Question: Dear stack overflow readers,
I am having a dataset for which I have "raw" data and for which I additionally compute some kind of smoothing function for. I then want to plot the raw data as points, and the smoothing as a line. This works with the following:
'''
Loc <- seq(from=1,to=50)
Loc <- append(Loc,Loc)
x <- seq(from=0,to=45,by=0.01)
Val <- sample(x,100)
labels <- NULL
labels[1:50] <- 'one'
labels[51:100] <- 'two'
x2 <- seq(from=12,to=32,by=0.01)
Val2 <- sample(x2,100)
raw <- data.frame(loc=Loc,value=Val,lab=labels)
smooth <- data.frame(loc=Loc,value=Val2,lab=labels)
pl <- ggplot(raw,aes(loc,value,colour=lab)) + geom_point() + geom_line(data=smooth)
print(pl)
'''
The result looks like this:

The problem is that my actual data contains so many data points that using the same colour palette is going to be very confusing (the difference between point and line will be almost indistinguishable). Preferably, I would make the geom_lines() slightly darker. I've tried with 'scale_colour_hue(l=40)', but that results in the the geom_points() to be darker as well.
Thanks for any suggestions!
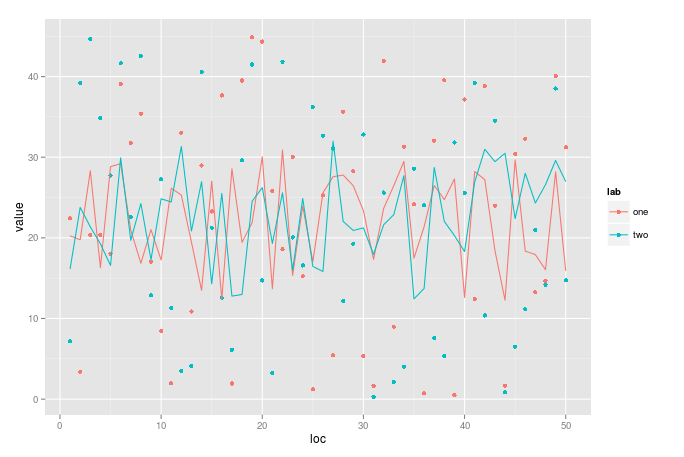
Answer: I don't have a perfect answer for you, but I do have one that works. You can individually control colors of your lines by splitting them into separate geometries, like so:
'''
ggplot(raw,aes(loc,value)) +
geom_point(aes(col=lab)) +
geom_line(data=smooth[smooth$lab=="one",], colour="blue", size=1) +
geom_line(data=smooth[smooth$lab=="two",], colour="black", size=1)
'''

The disadvantage of this is that you have to manually specify the row selection, but the advantage is that you can manually specify the visual properties of each line.
The other option is to use the same palette but to make the lines bigger and partially transparent, like so:
'''
ggplot(raw,aes(loc,value,colour=lab)) +
geom_point() +
geom_line(data=smooth, size=2, alpha=0.5)
'''

You should be able to customize things from here to suit your needs.